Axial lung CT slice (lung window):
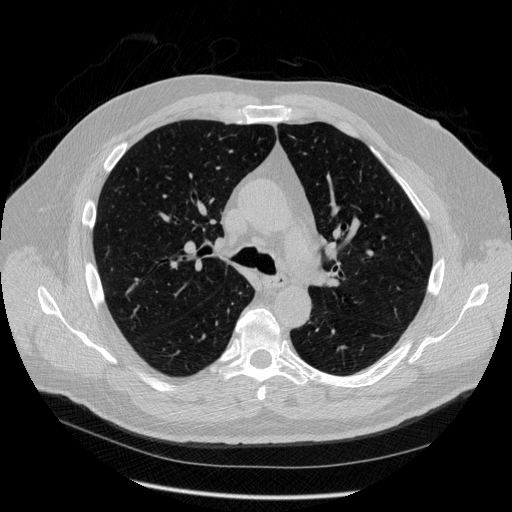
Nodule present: no